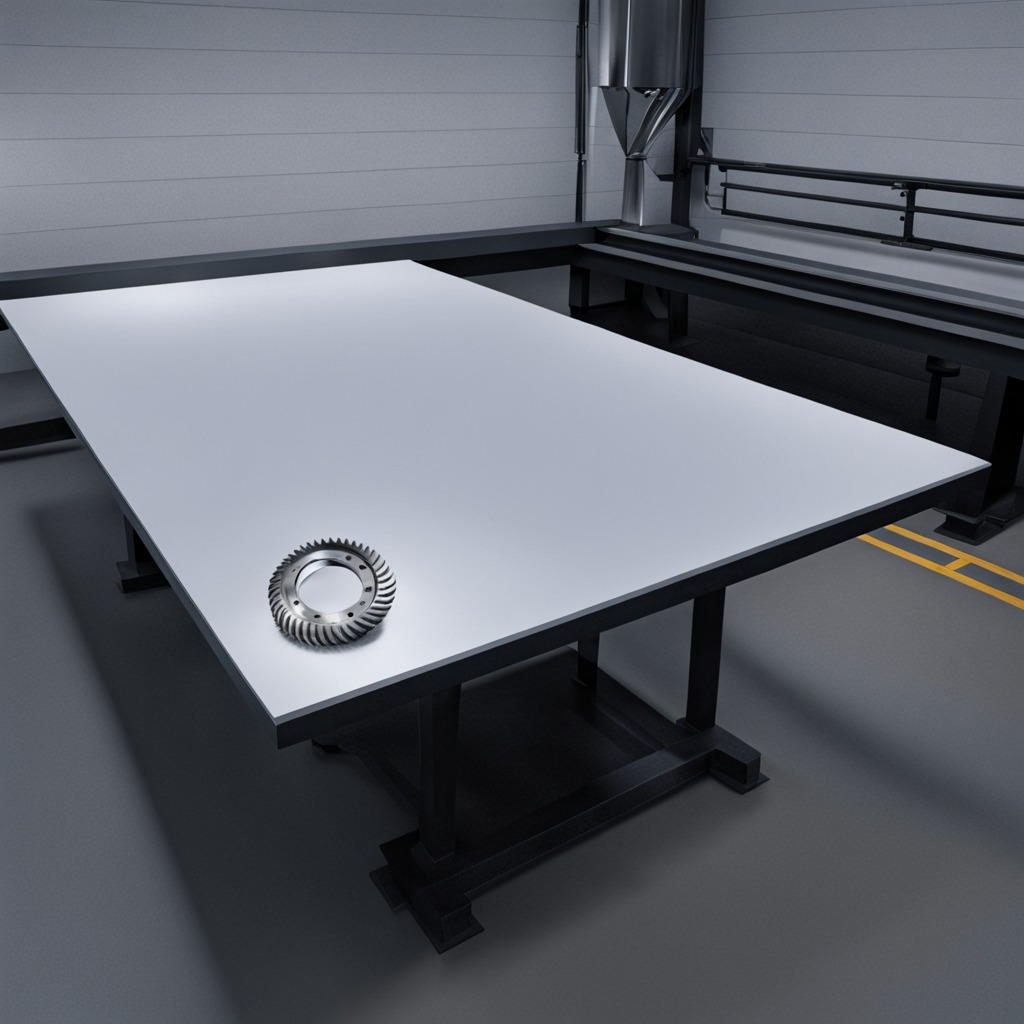
A steel gear with teeth lies on the clean empty table in the basement in the evening.